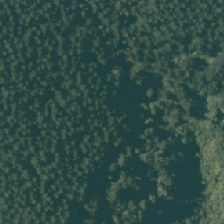
Land cover: broadleaved_indigenous_hardwood